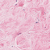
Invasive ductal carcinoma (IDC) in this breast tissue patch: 0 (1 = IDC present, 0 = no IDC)